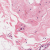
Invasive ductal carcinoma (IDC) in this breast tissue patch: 0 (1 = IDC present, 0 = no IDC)